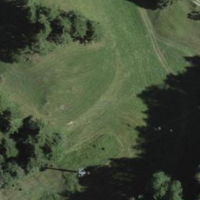
EUNIS habitat code: 45
Species observed at this site:
Gonepteryx rhamni